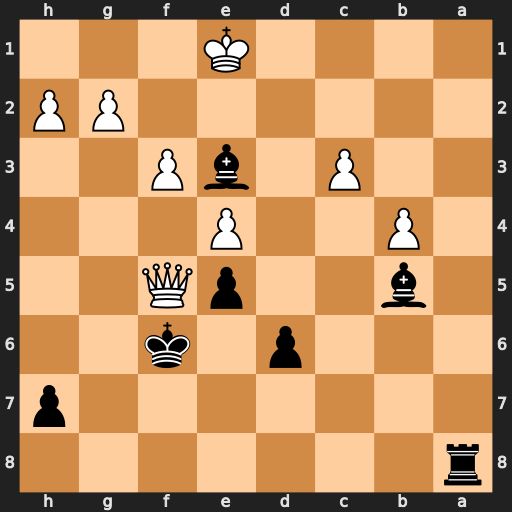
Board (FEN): r7/7p/3p1k2/1b2pQ2/1P2P3/2P1bP2/6PP/4K3
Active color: b
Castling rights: -
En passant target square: -
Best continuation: Kg7 c4 Bxc4 Qd7+ Kh8 Qxd6 Ra1+